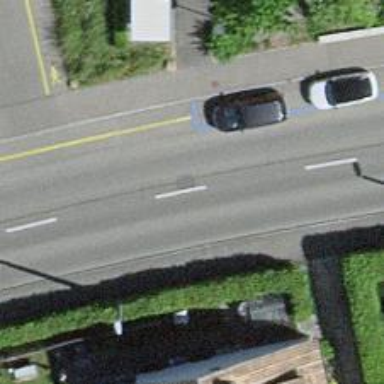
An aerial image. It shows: Tertiary road with asphalt surface and sidewalks on both sides.